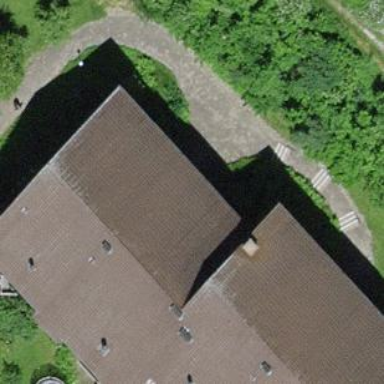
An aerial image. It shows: Residential building.